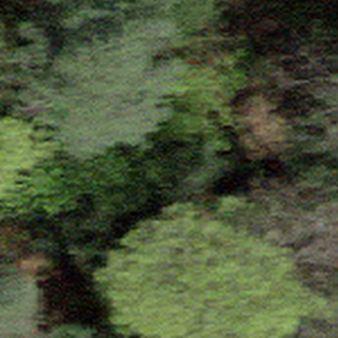
Label: other